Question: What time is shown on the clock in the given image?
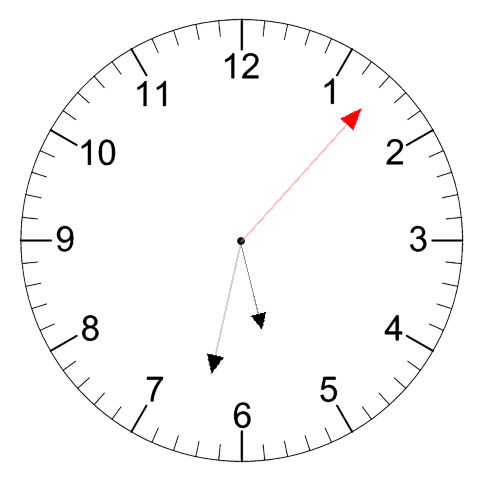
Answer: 05:32:07